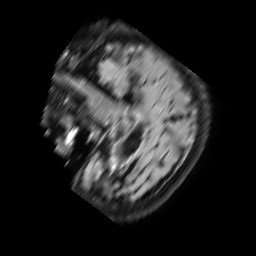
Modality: FLAIR
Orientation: sagittal
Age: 82
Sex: female
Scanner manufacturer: philips
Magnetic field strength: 1.5 T
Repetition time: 6 s
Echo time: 0.1032 s